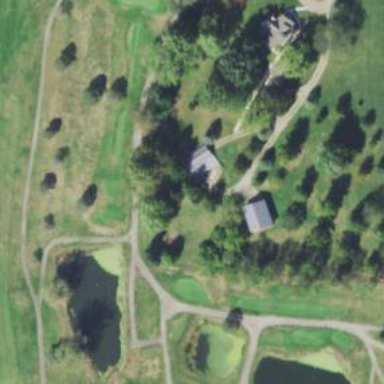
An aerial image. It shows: Pathway for golf carts.